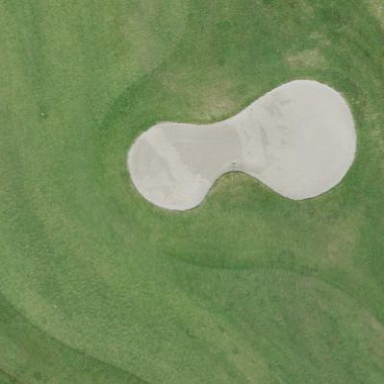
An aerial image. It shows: Golf bunker filled with natural sand.